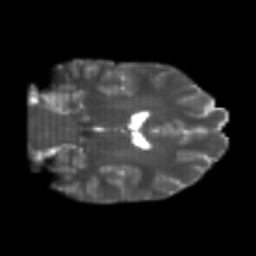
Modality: T2w
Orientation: coronal
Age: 21
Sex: male
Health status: healthy
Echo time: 0.074 s